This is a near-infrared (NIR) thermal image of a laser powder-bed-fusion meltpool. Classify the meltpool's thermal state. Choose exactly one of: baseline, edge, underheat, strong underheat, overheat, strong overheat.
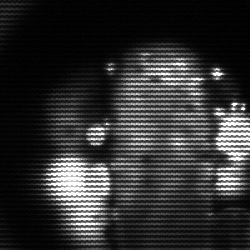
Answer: strong underheat